Question: I got 'TypeError: this.service is not a constructor'
When I tried to click save button , it will trigger '$scope.updateBank', then 'Bank.prototype.update' method

# update function in controller
'''
$scope.updateBank = $scope.BankService.update;
'''
# Create Bank CRUD service
> I also tried .service, it still not works.
'''
angular.module('bank', [])
.factory('bankService', function($resource, $http) { // I also tried .service, it still not works.
var Bank;
return Bank = (function() {
function Bank(BankListId, errorHandler) {
var defaults;
// http://dev.co
this.service = $resource('/api/v1/banks/:id', {
id: '@id'
}, {
update: {
method: 'PUT'
}
});
this.errorHandler = errorHandler;
}
Bank.prototype.update = function(bank, bank_id) {
console.log(bank) // Object {name: "Simonis Inc!!"}
console.log(bank_id) // 101
return new this.service({
Bank: bank
}).$update({
id: bank_id
}, (function() {
return null;
}), this.errorHandler);
};
// the query all function works perfectly.
Bank.prototype.all = function() {
return this.service.query((function() {
return null;
}), this.errorHandler).$promise;
};
'''
# Update
## banks_controller
'''
$q.all([this.BankService.all().$promise]).then(function(ret){
$scope.banks = ret[0]
console.log($scope.banks)
});
$scope.updateBank = this.BankService.update;
'''
## REST service
'''
Bank.prototype.update = function(bank, bank_id) {
# here, 'this' is the banks_controller
};
// the query all function works perfectly.
Bank.prototype.all = function() {
# 'this' is the Bank
};
'''
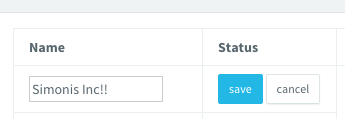
Answer: The error lies here :
'''
$scope.updateBank = this.BankService.update;
'''
NEVER bind a method (= with a this) to another object or the 'this' will be undefined or pointing to another object (like the $scope).
'''
$scope.updateBank = function(){
this.bankService.update();
}
'''